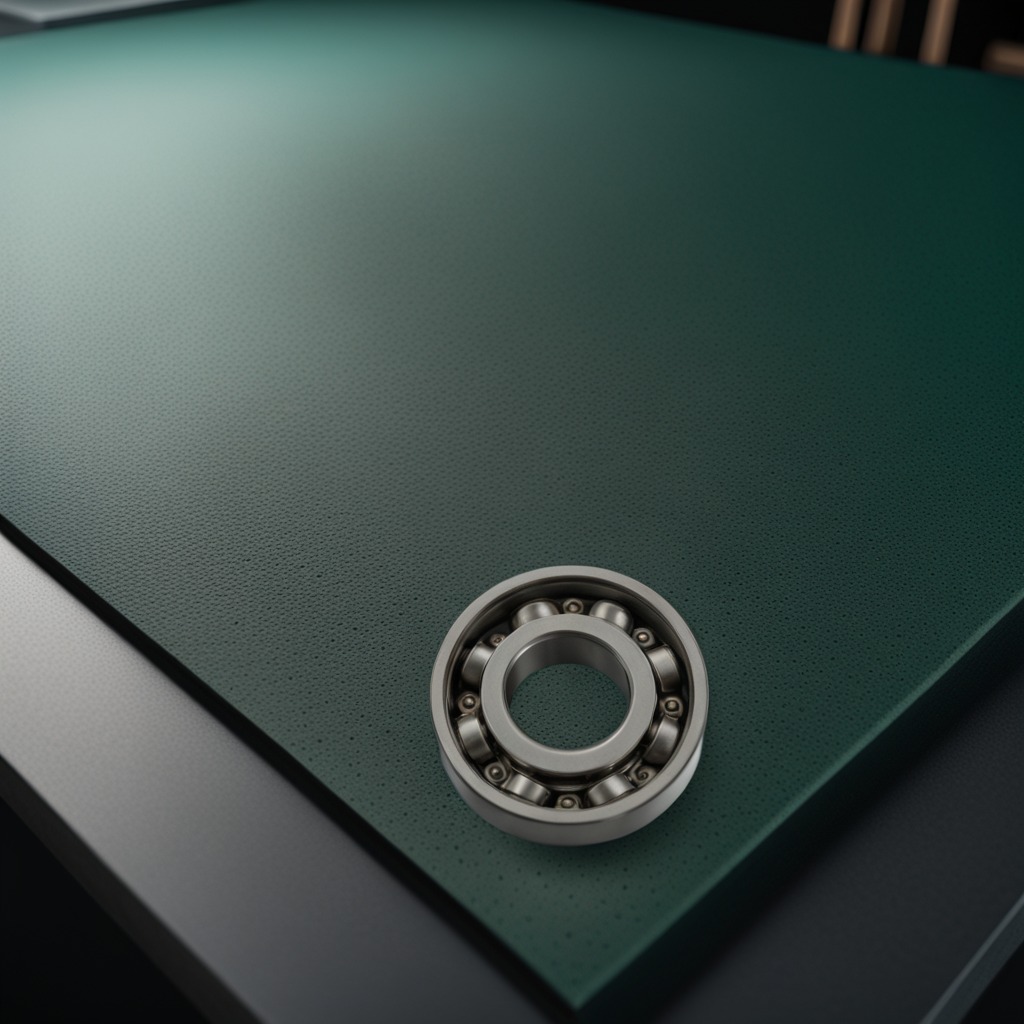
A metal ball bearing lies on the clean granite tabletop covered with a green rubber mat inside a workshop at night dim ambient light soft shadows worn but beneath the mat.